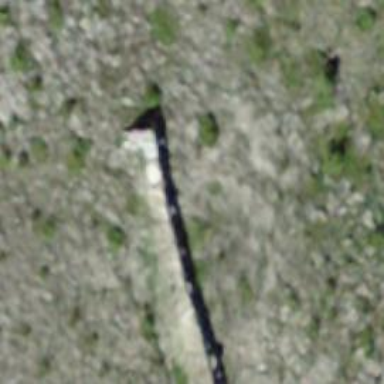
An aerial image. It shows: Retaining wall.